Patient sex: M
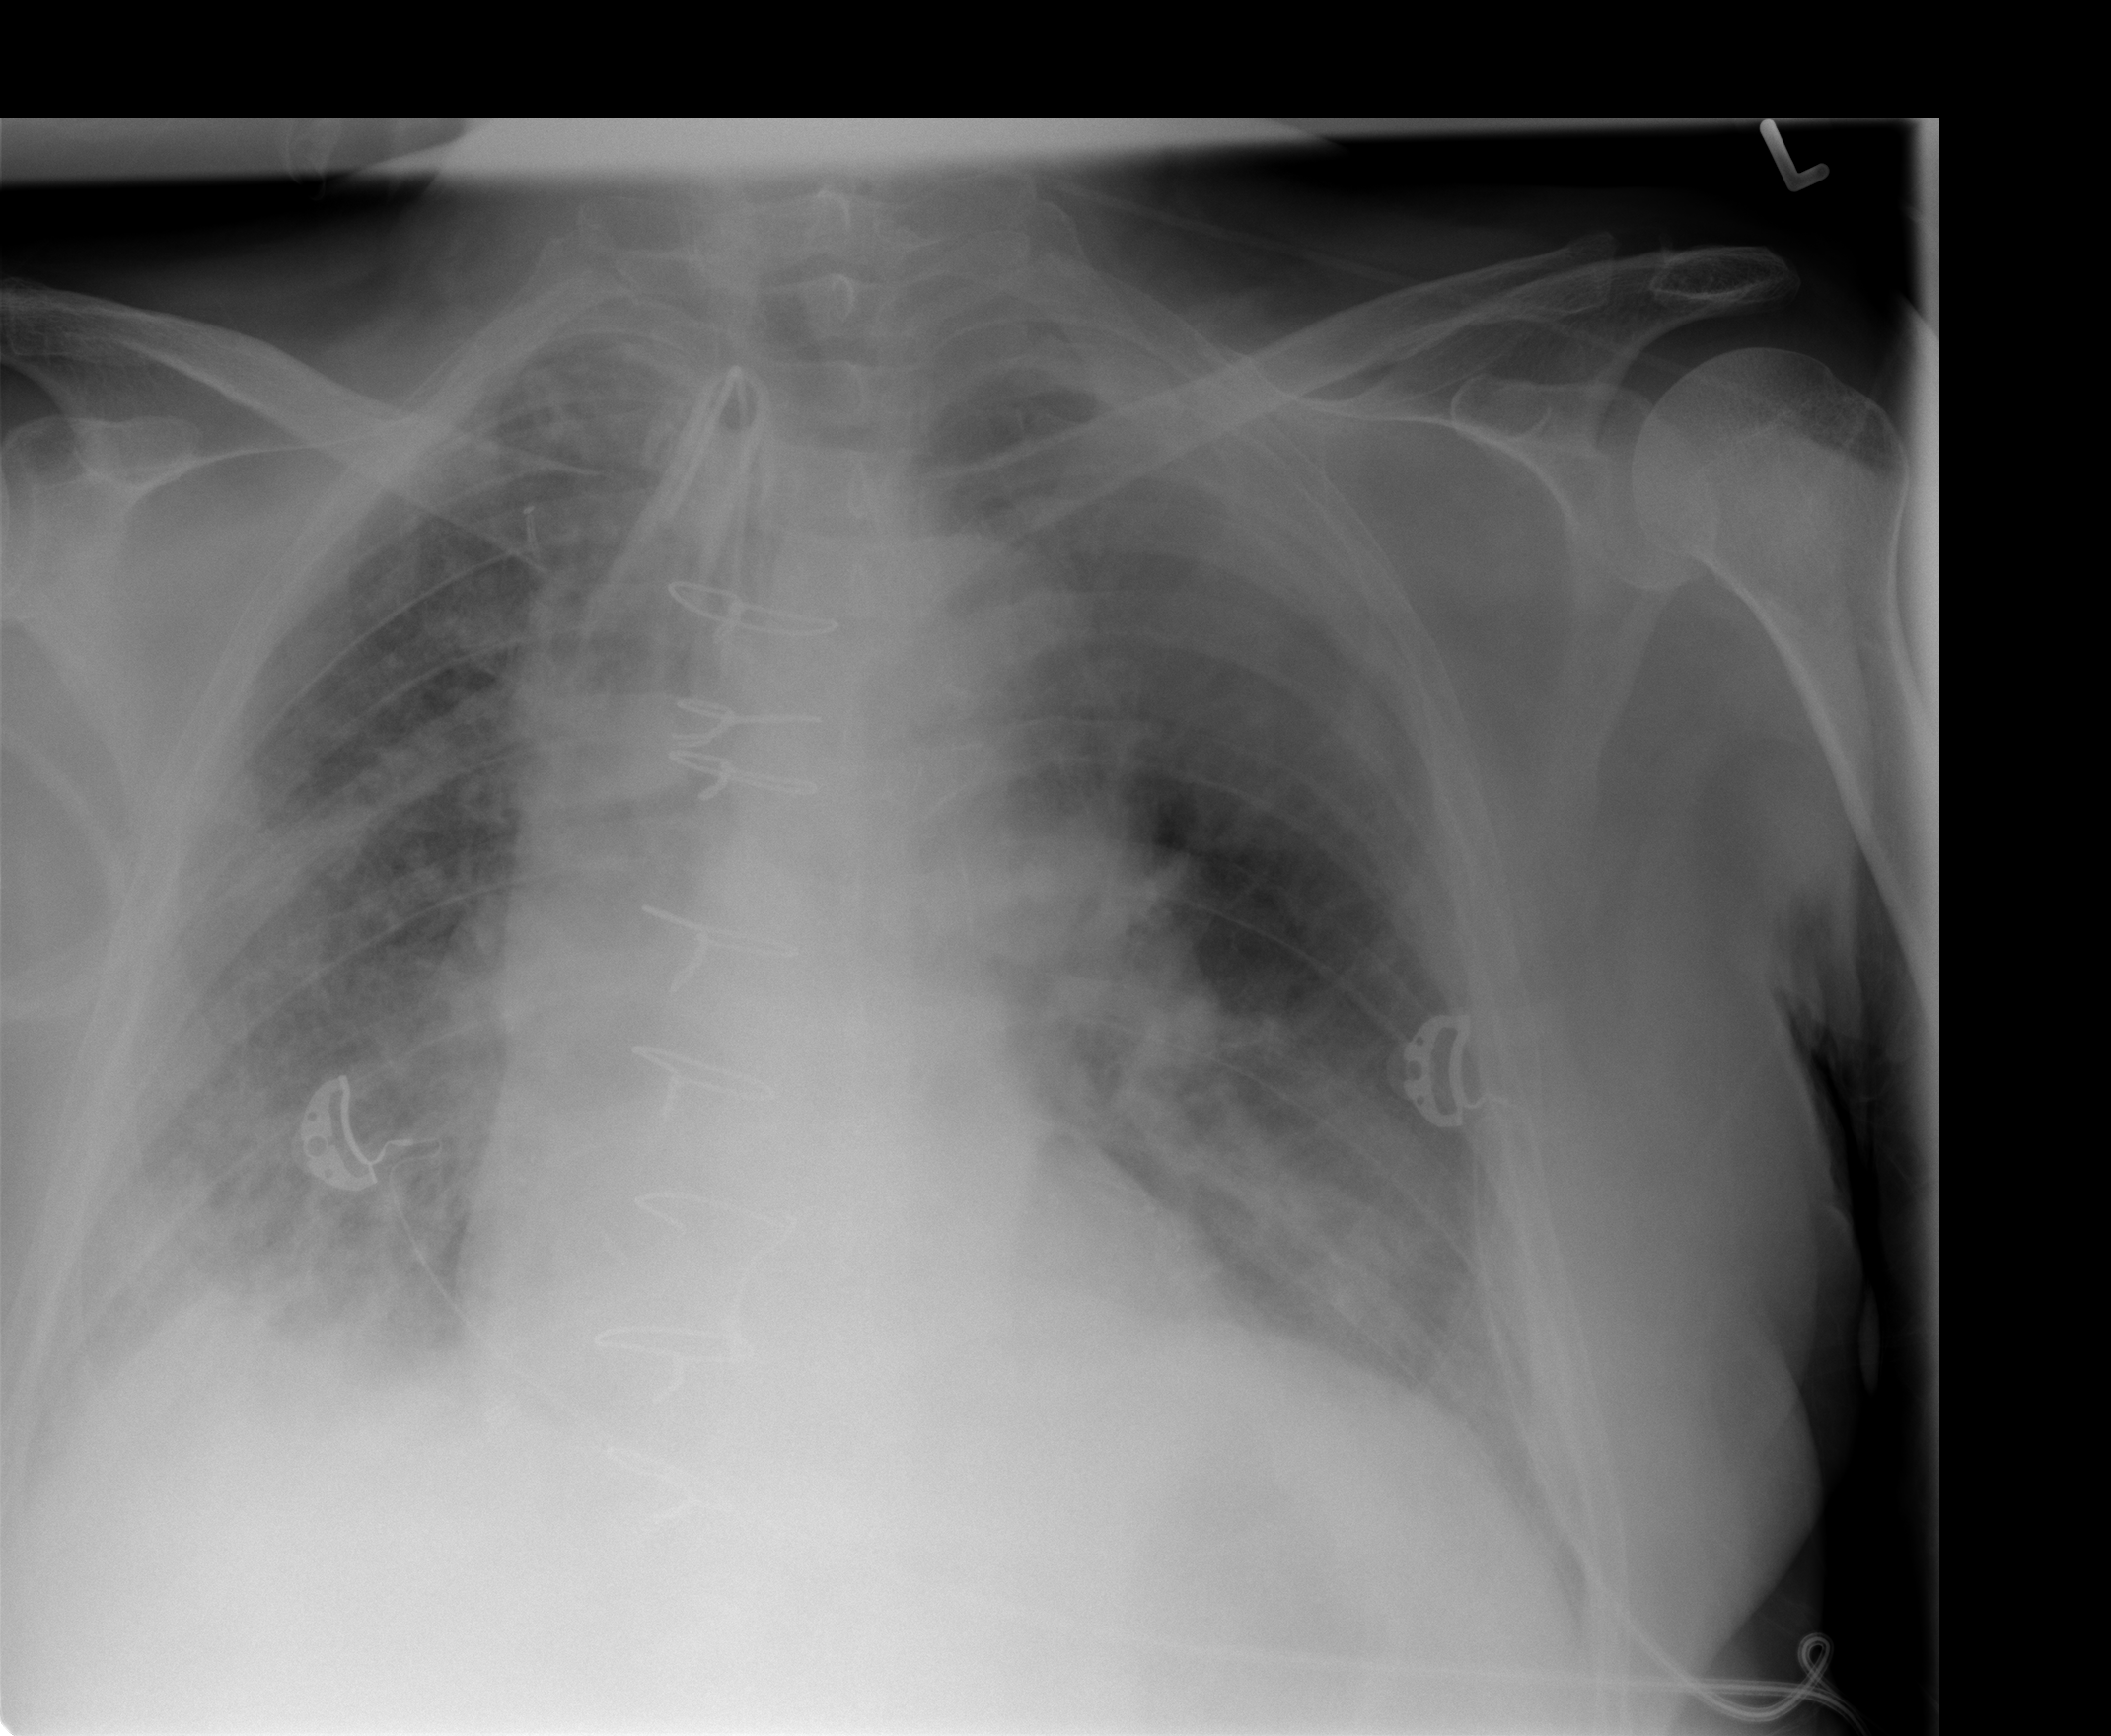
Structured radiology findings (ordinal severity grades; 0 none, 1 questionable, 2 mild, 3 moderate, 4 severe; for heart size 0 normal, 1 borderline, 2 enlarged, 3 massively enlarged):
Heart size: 0
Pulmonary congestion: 2
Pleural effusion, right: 2
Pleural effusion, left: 2
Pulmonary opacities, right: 3
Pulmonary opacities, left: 3
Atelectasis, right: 2
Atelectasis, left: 2